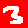
Digit: 3